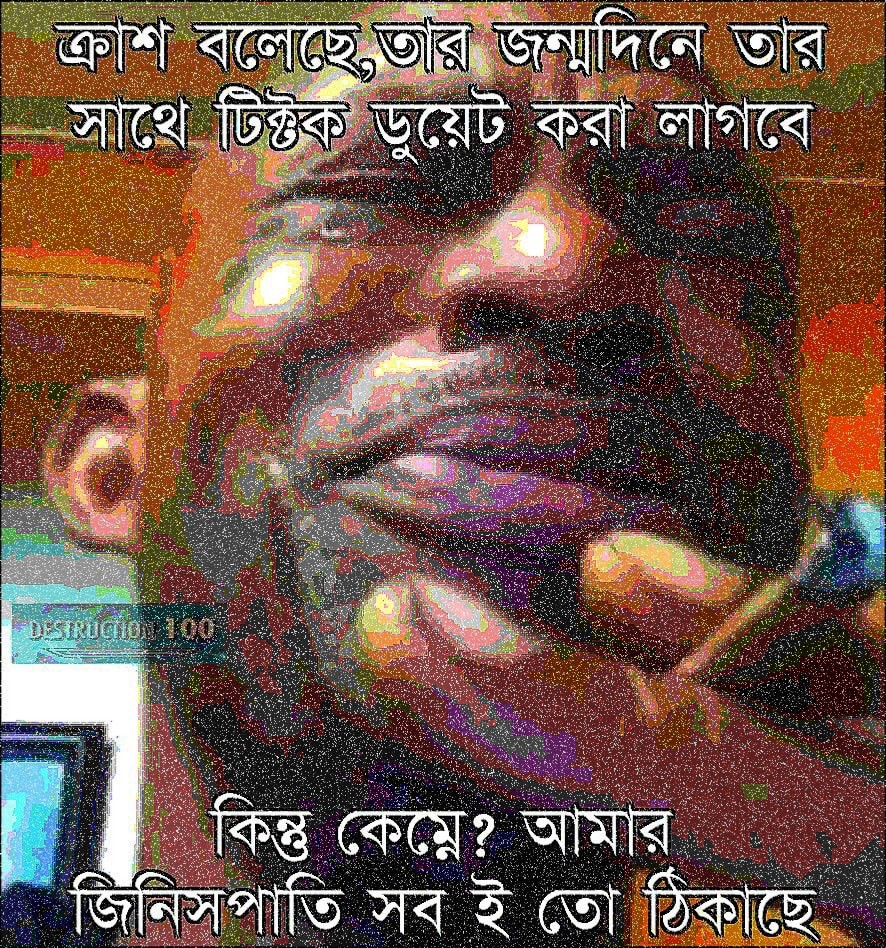
Caption: ক্রাশ বলছে , তার জন্মদিনে তার সাথে টিক্টক ডুয়েট করা লাগবে     কিন্তু কেম্নে ?  আমার জিনিসপাতি সব ই তো ঠিকাছে
Label: hate